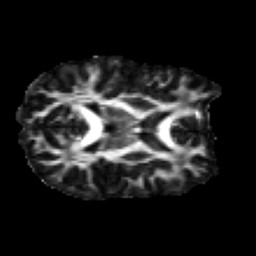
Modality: FA
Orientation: axial
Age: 27
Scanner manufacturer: siemens
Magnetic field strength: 3 T
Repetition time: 2.2 s
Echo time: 0.084 s